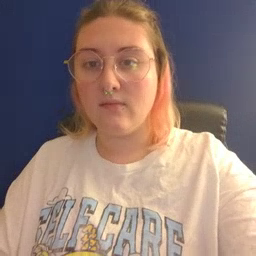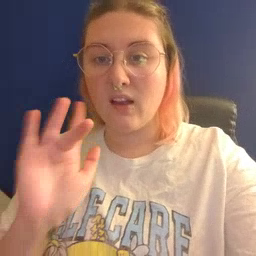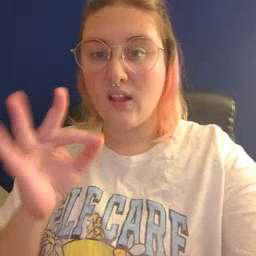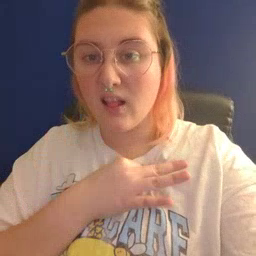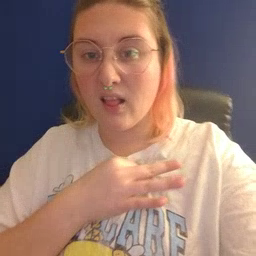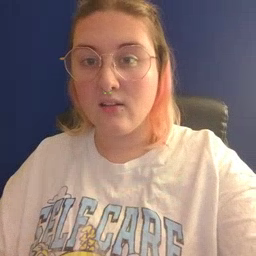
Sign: yucky